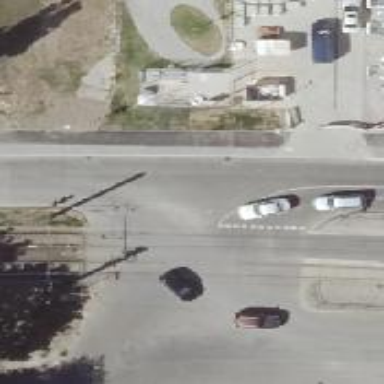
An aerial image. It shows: Give way road at tram level crossing.